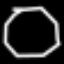
Label: octagon